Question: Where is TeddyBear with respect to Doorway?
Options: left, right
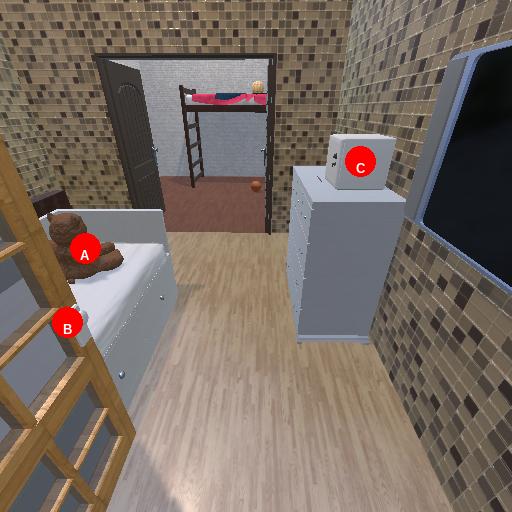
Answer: left